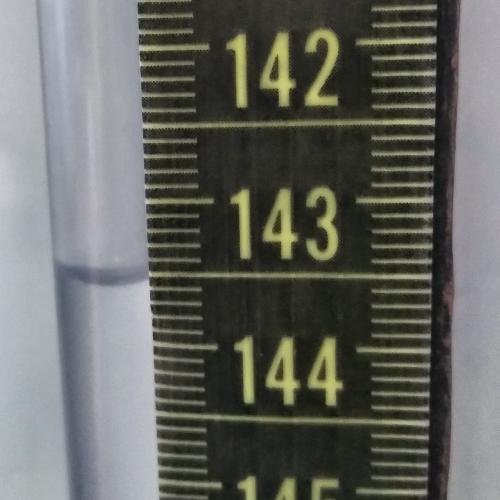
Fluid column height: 143.6 cm